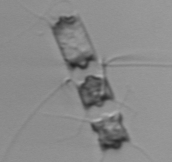
Label: Chaetoceros_didymus